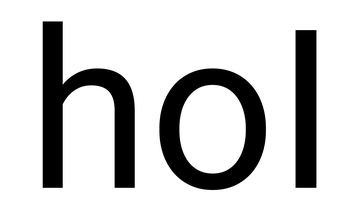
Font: Roboto_Regular